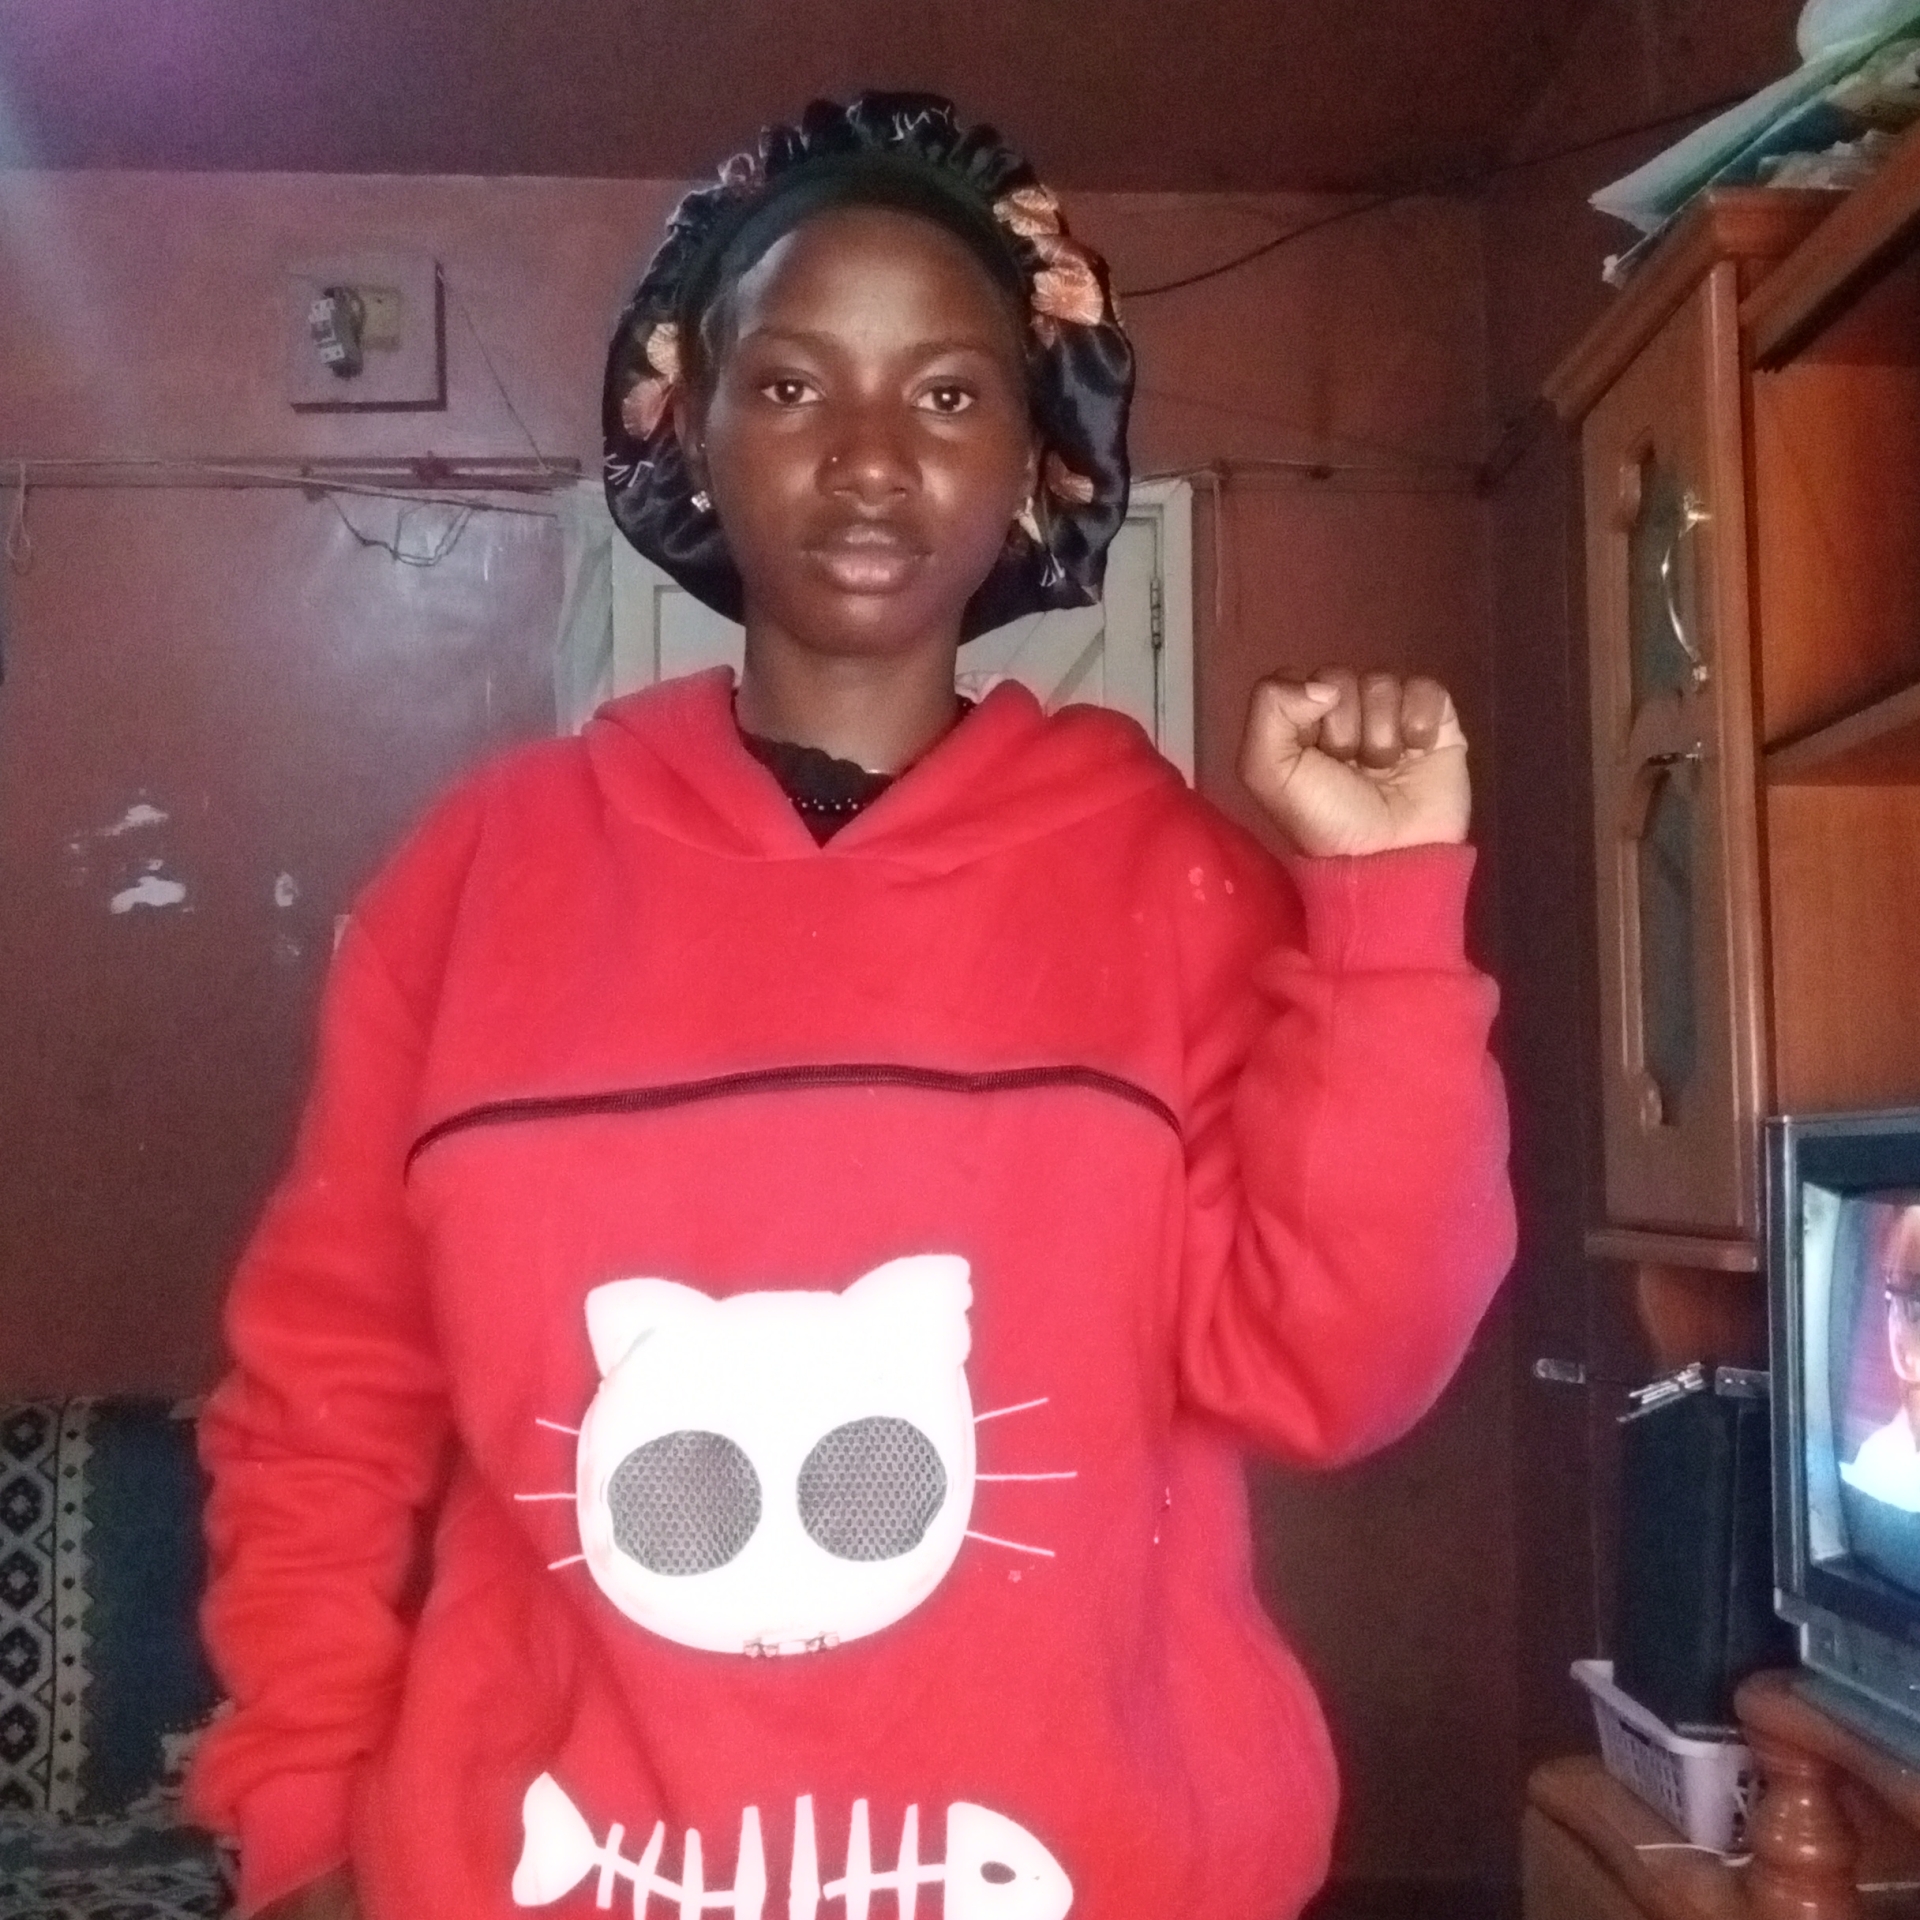
Label: noise